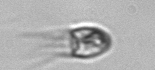
Label: Balanion